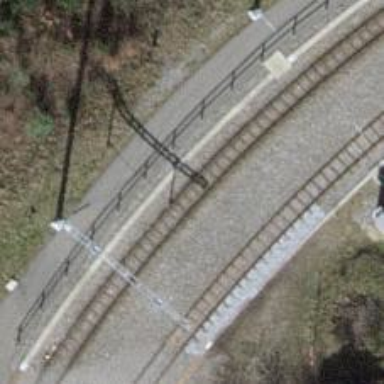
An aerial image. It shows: Narrow-gauge railway track with electrified contact line. The railway has one track.